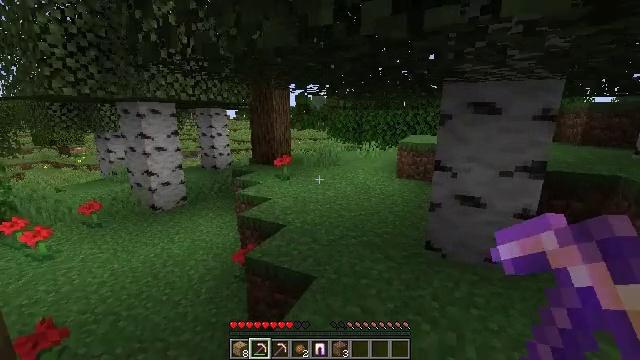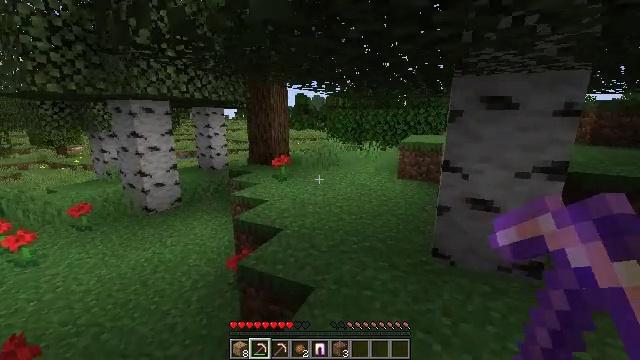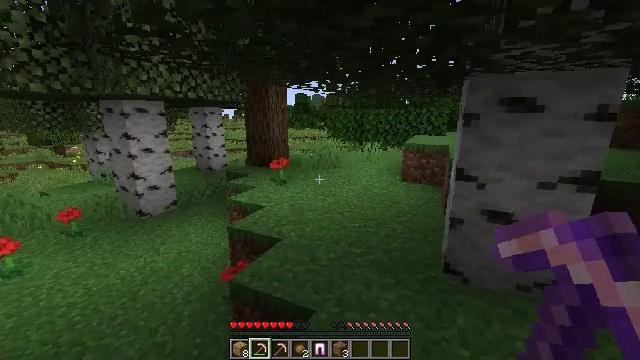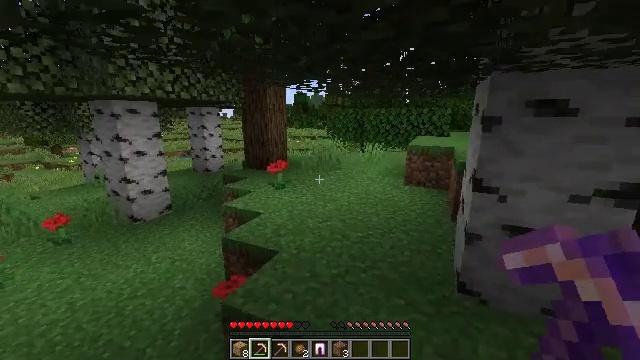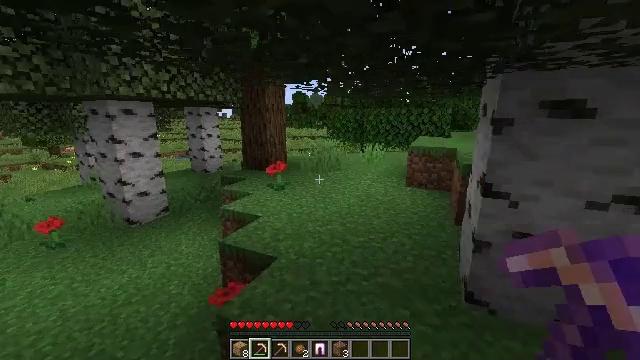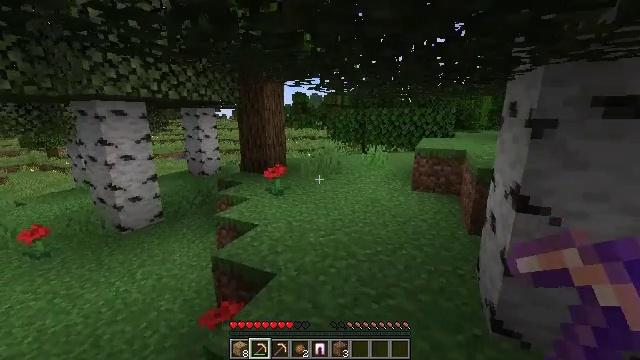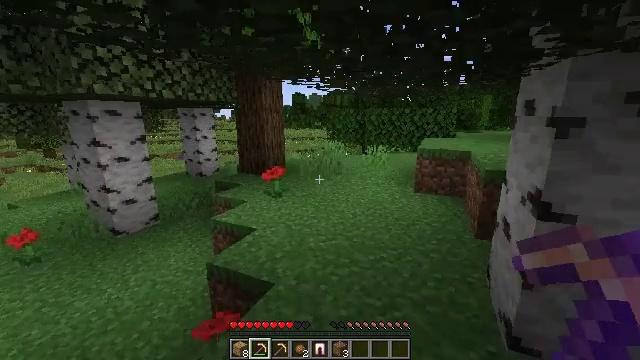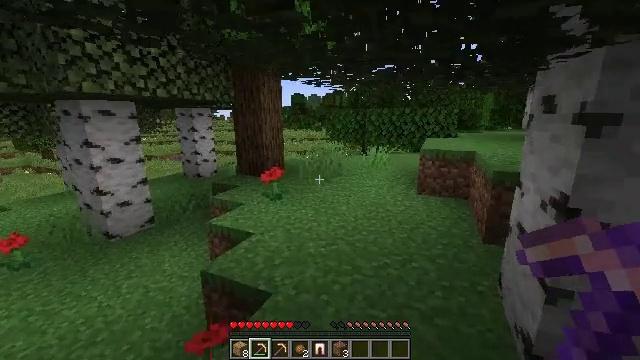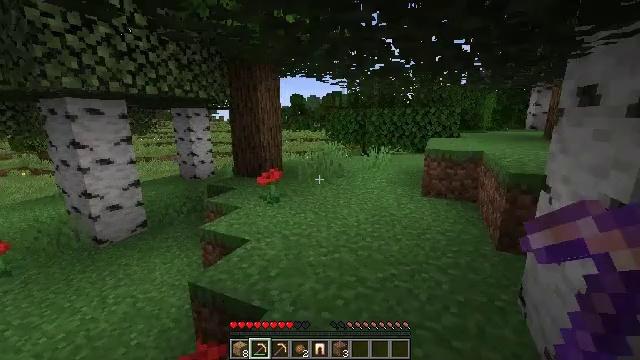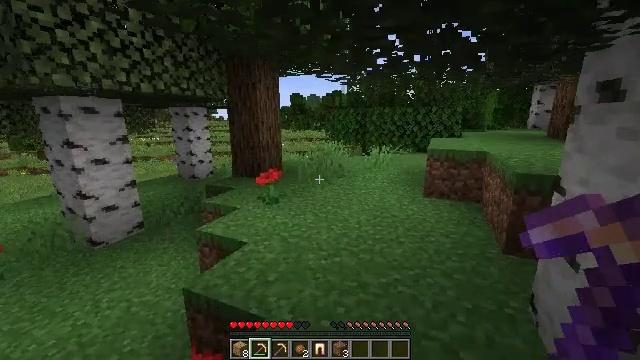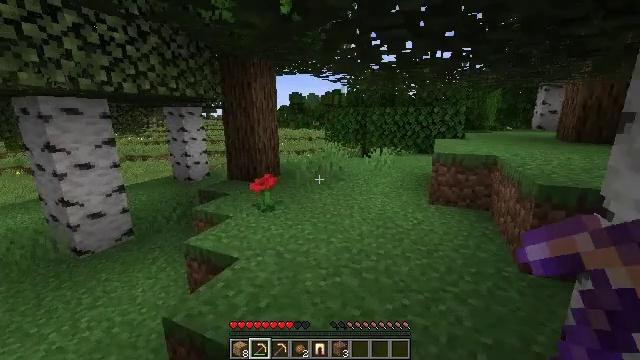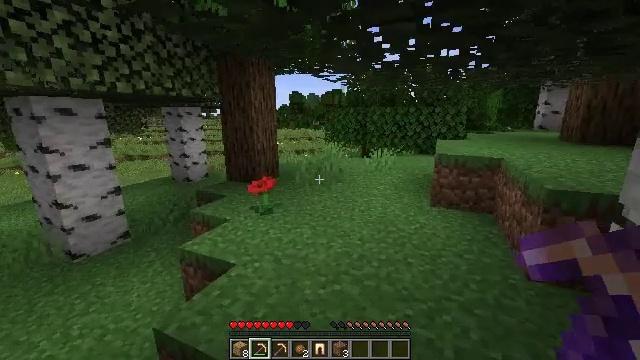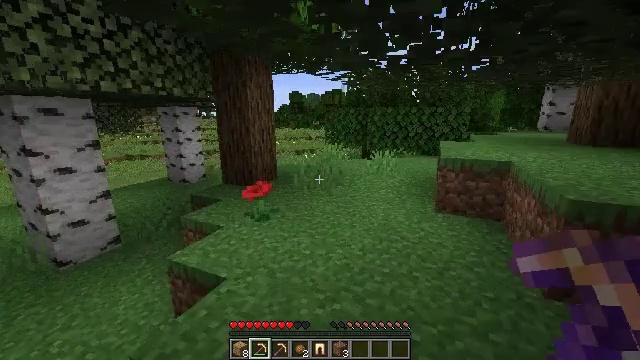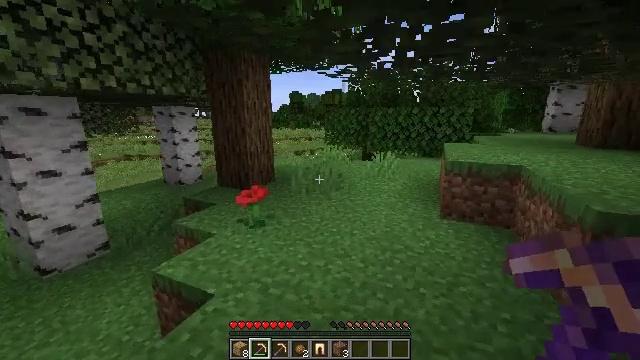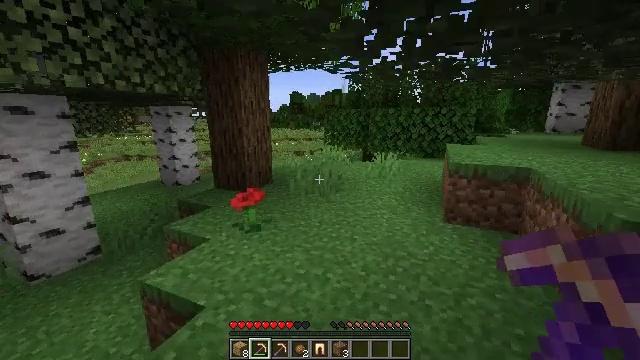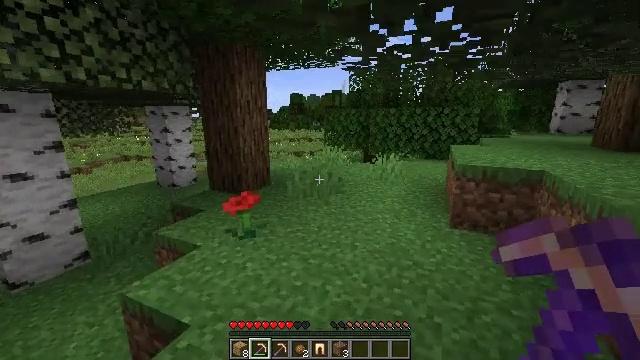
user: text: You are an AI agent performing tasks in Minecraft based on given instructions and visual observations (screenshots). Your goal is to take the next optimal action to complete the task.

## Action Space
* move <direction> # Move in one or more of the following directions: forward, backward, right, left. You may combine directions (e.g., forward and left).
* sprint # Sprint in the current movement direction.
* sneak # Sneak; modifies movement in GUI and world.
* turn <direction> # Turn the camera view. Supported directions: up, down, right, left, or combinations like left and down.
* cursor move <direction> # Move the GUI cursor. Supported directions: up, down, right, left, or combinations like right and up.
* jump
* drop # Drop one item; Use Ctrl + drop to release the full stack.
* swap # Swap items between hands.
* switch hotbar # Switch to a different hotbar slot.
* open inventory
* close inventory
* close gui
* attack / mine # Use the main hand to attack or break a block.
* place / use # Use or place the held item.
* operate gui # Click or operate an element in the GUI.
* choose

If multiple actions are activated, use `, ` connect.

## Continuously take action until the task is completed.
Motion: motion action
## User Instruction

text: Gather oak leaves by attacking.
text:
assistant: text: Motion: move forward
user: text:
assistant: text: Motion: move forward
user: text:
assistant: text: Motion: move forward
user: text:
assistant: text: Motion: move forward
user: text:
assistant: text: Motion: move forward
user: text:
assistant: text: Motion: move forward
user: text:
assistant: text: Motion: move forward
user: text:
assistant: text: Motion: move forward
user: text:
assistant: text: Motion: move forward
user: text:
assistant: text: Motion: move forward
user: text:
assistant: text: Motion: move forward
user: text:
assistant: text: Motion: move forward
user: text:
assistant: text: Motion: move forward
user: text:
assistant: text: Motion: move forward
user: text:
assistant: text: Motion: move forward
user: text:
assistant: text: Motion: move forward
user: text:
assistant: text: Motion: move forward
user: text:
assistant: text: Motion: move forward
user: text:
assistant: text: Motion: move forward
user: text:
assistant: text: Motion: move forward
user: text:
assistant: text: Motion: move forward
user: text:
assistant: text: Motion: move forward
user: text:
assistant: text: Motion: move forward
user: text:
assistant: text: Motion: move forward
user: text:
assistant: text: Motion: move forward
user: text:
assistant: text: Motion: move forward
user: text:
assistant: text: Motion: move forward
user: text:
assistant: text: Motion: move forward
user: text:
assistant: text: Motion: move forward
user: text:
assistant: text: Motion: move forward